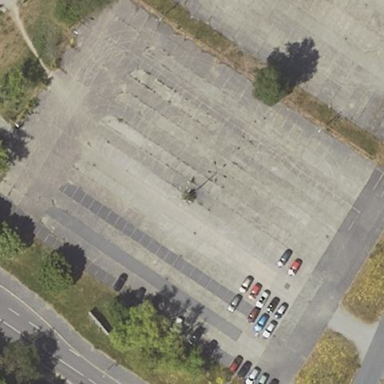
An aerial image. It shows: Parking area with surface.